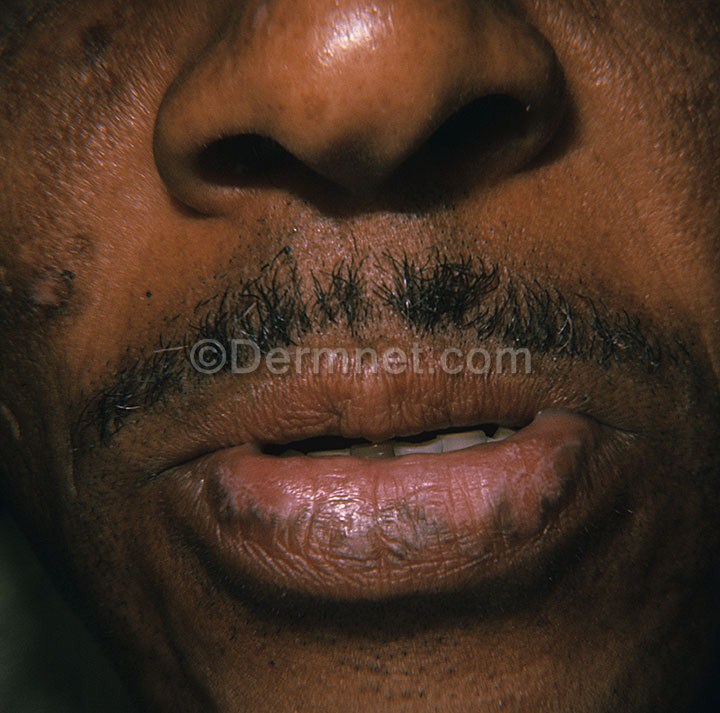
Disease: Lupus and other Connective Tissue diseases